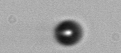
Label: bead